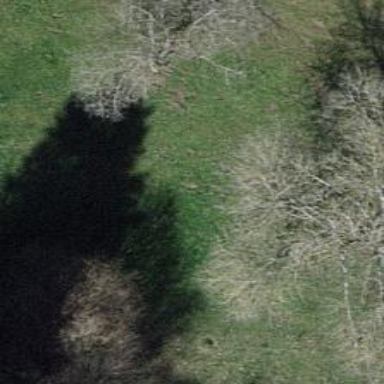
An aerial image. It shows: Beautiful tree in nature.